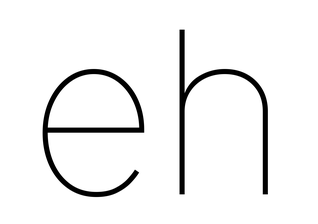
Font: Inter_Thin